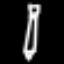
Label: pencil